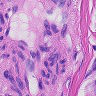
Metastatic tissue present: yes